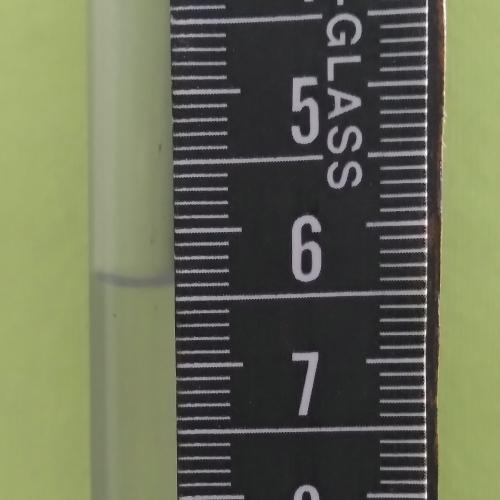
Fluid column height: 6.4 cm